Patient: sex M, age 22
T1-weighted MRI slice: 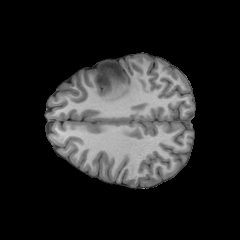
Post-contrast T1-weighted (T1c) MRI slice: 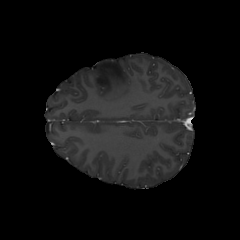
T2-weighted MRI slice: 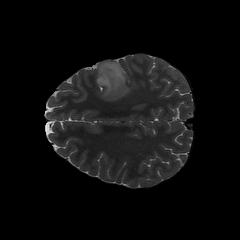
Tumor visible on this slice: yes
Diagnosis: Astrocytoma, IDH-mutant
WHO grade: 2